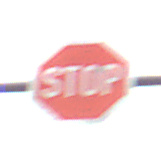
Verkehrszeichen: Stop
Umgebung: Outdoor, Nature
Tageszeit: MorningAfternoon
Wetter: Overcast
Licht: Natural
Jahreszeit: NotSpecified
Kontrast: LowContrast